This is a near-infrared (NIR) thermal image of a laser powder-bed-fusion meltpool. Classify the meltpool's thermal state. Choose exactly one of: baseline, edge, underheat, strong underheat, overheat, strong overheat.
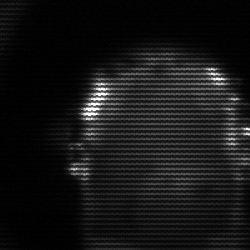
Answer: baseline